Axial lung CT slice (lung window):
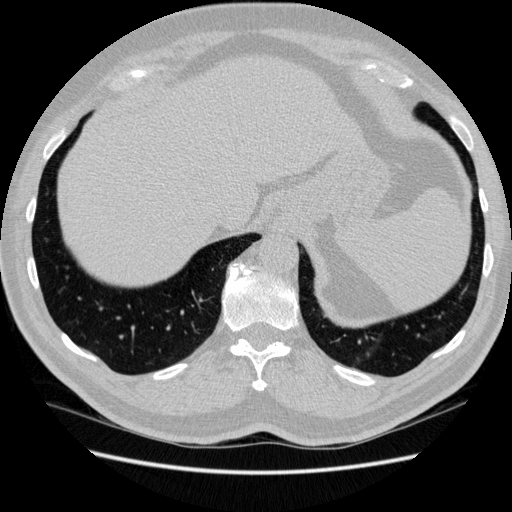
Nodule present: no